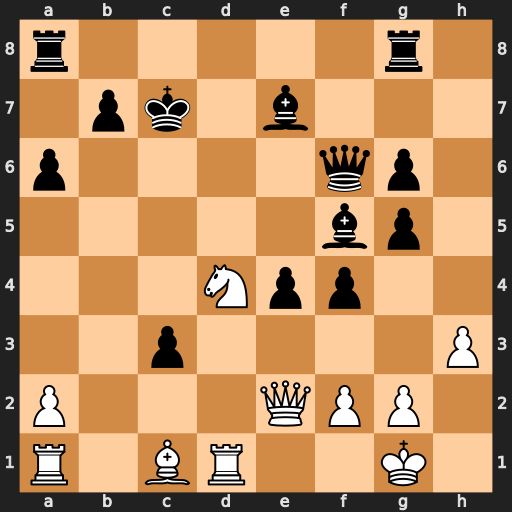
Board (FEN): r5r1/1pk1b3/p4qp1/5bp1/3Npp2/2p4P/P3QPP1/R1BR2K1
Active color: w
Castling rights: -
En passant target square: -
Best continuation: Qc4+ Kb8 Qxg8+